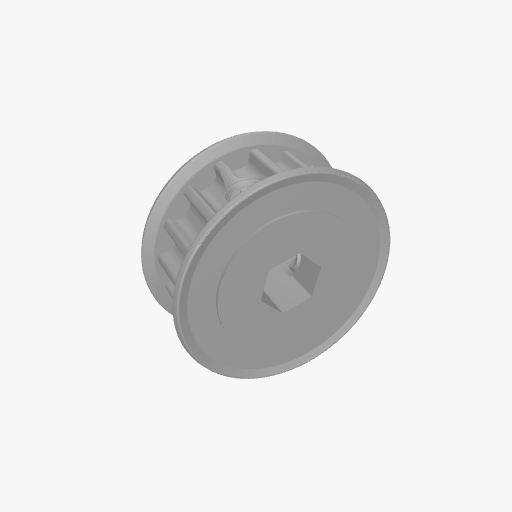
Part: Pulley8ID16T